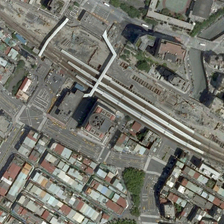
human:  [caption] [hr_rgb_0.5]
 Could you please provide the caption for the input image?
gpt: some buildings are in two sides of a railway station .

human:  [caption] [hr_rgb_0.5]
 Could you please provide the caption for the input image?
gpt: some buildings are in two sides of a railway station .

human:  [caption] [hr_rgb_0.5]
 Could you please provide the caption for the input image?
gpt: some buildings are in two sides of a railway station .

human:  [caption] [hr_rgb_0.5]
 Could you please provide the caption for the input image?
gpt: some buildings are in two sides of a railway station .

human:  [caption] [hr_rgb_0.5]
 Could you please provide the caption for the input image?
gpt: some buildings are in two sides of a railway station .